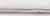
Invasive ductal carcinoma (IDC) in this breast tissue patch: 0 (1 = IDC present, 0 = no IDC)